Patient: sex M, age 57
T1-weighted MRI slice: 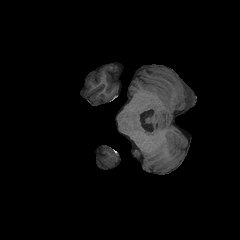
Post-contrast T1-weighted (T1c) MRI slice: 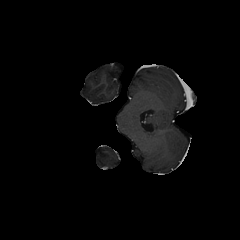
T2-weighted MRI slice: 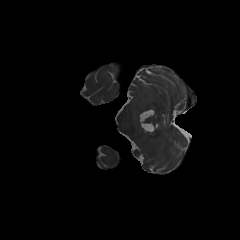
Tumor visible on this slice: no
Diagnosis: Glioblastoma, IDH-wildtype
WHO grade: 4